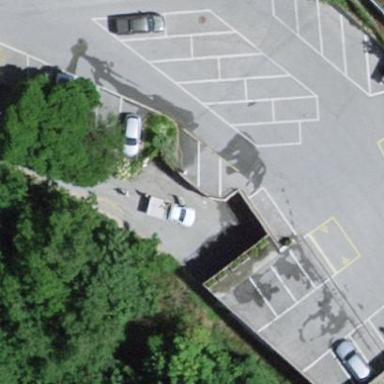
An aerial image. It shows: Parking area with surface.